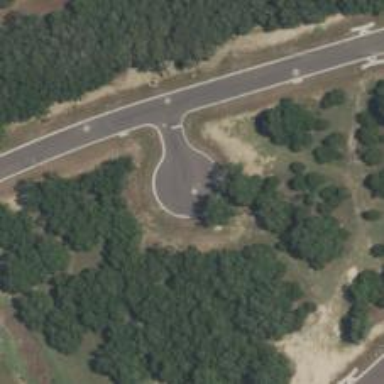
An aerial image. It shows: Turning circle on the road.